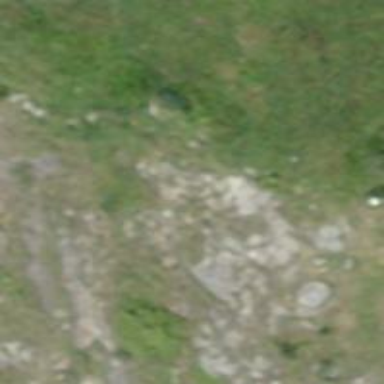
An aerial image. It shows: Natural rock formation.